Field crop: maize
Growth stage: 2
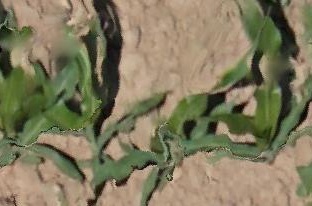
Species: maize